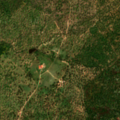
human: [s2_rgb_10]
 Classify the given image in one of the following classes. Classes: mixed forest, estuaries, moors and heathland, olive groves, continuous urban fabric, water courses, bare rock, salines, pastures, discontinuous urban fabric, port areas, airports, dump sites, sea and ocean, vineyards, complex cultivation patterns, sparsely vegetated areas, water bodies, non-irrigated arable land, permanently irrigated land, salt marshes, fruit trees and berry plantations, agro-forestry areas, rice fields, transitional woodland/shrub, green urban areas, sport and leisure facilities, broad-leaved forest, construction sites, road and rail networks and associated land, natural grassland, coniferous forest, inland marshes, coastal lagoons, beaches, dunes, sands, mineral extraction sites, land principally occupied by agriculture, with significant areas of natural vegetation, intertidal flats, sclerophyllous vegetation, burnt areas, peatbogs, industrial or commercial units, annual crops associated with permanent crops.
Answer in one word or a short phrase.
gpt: continuous urban fabric